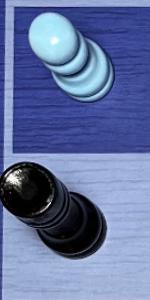
Label: Rook_Black